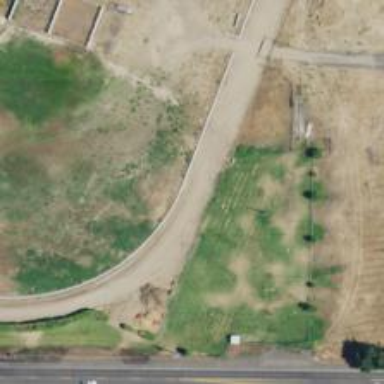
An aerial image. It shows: Equestrian track for leisure land activities.